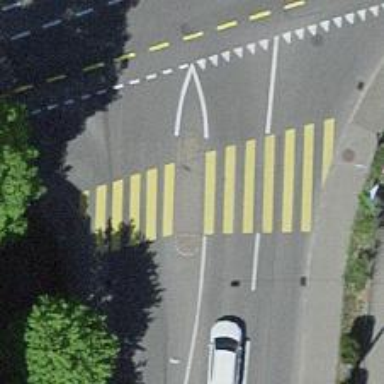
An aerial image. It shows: Marked crossing with pedestrian island.